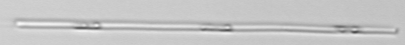
Label: Leptocylindrus